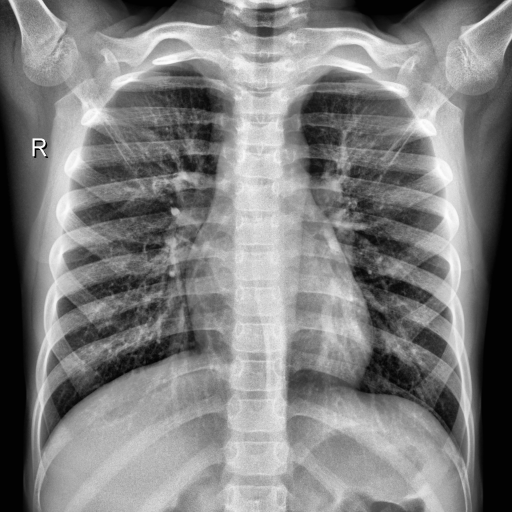
Finding: NORMAL